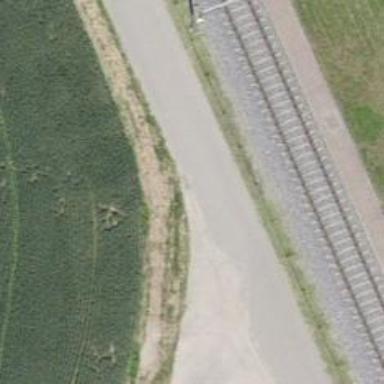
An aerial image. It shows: Unclassified asphalt road passing through agricultural land.